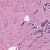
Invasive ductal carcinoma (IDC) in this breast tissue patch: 1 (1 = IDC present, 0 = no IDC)